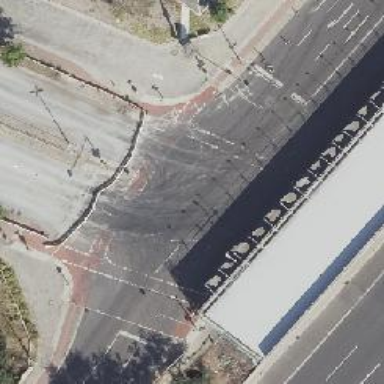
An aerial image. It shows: Secondary road with asphalt surface and cycle track alongside.